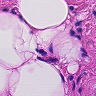
Metastatic tissue present: no